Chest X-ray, AP view. Patient: 9 years old, sex M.
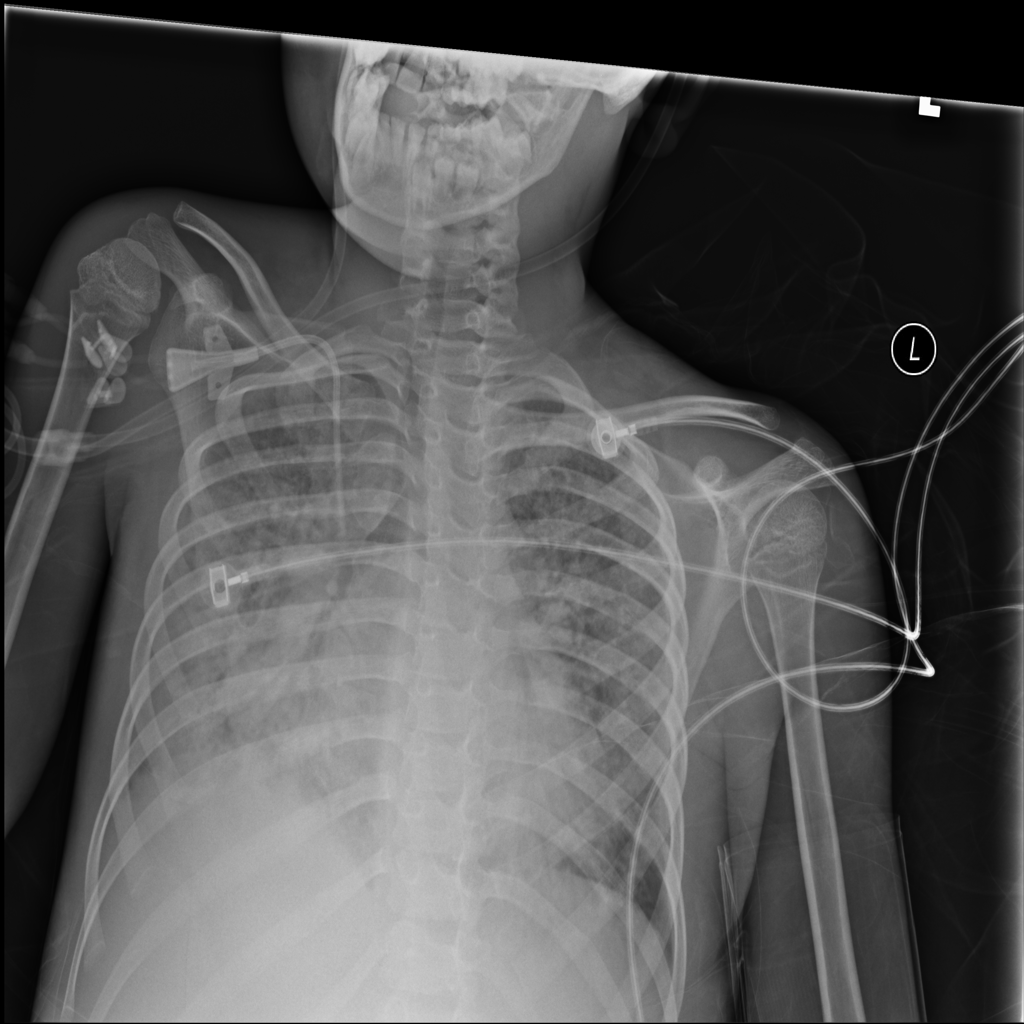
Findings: Infiltration, Nodule